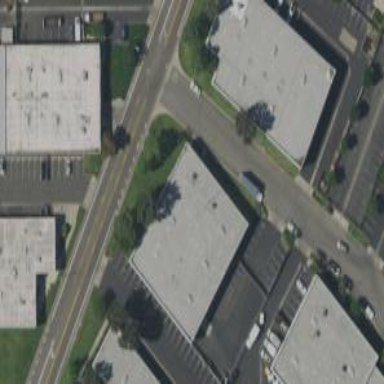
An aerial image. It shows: Commercial building.